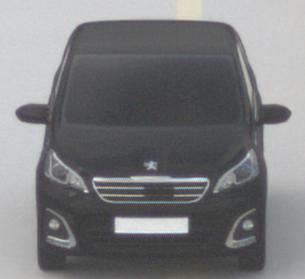
Make: Peugeot
Model: 108 1.0 VTi 68
Detailed model: 108
Model produced from: 2015/03
Model produced until: 2016/10
Doors: 3
Color: black
Road condition: dry road
Daytime: midday
Contrast: low contrast